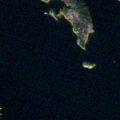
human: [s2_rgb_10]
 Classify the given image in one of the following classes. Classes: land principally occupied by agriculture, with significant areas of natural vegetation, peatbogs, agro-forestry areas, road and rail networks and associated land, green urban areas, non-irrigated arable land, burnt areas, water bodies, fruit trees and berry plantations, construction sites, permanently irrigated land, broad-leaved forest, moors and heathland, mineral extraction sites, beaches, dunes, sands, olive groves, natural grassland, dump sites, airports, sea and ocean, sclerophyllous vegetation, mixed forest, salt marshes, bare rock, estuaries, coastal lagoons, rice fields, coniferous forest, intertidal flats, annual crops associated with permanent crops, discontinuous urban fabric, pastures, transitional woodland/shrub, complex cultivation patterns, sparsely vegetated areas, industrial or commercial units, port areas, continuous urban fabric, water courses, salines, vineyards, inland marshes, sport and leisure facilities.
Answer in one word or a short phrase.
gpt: mixed forest, water bodies